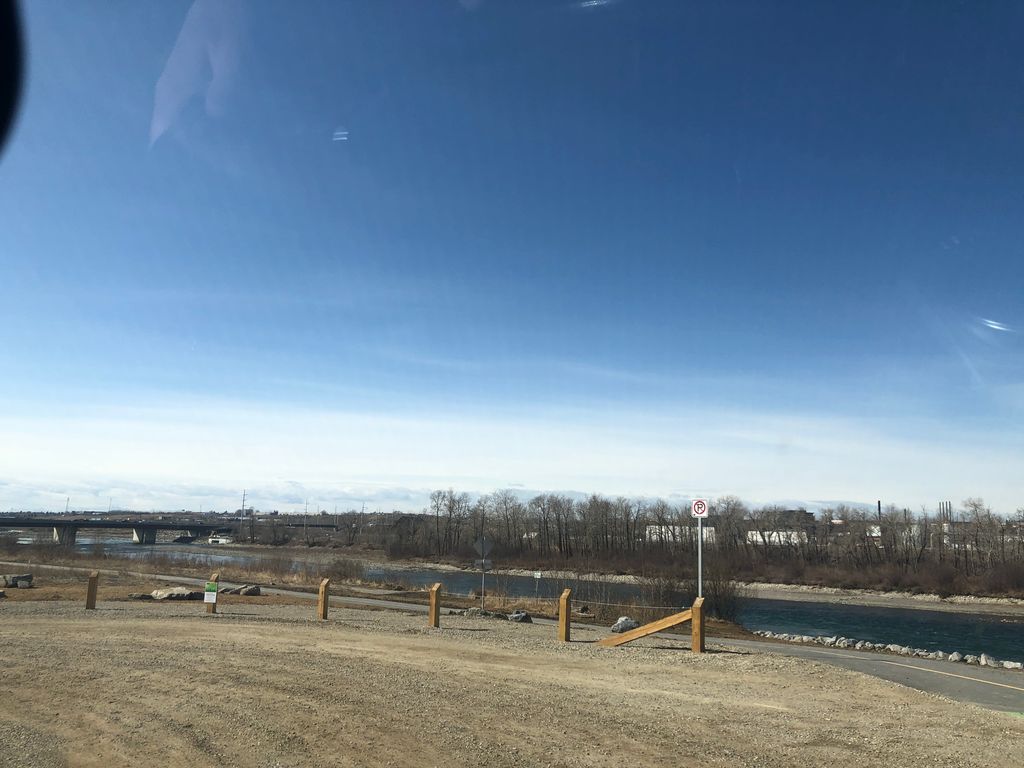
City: calgary